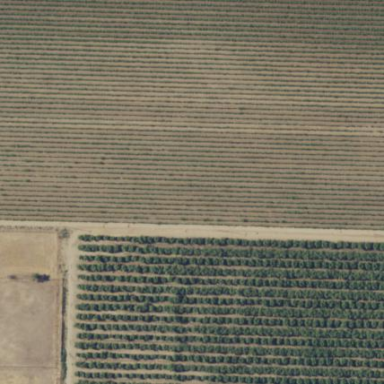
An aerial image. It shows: Vineyard with grape crops.